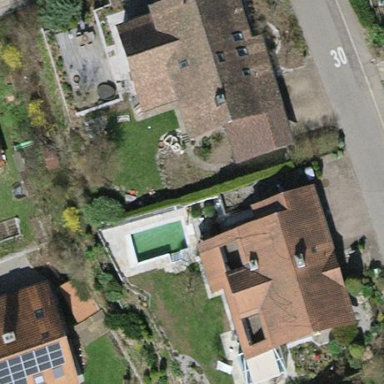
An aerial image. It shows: Detached building with tile roof.